Current action and preconditions to check: path_clear

Your task: For each precondition in the list above, predict whether it will hold at this action.

Consider the current scene as observed from the mobile robot's camera, and analyze the predicted future states of all dynamic agents (e.g., people, animals, vehicles, or any moving entities) within the NEXT SECOND.

IMPORTANT: Only answer "very likely" if you are absolutely certain—based on strong, clear evidence—that a dynamic agent will violate the precondition in the predicted future state. Do NOT answer "very likely" for unlikely, ambiguous, or low-probability risks.

Ask yourself for each precondition: Is there a high probability, with clear and convincing evidence, that the predicted future states of any dynamic agent will interfere with the predicted future state of the currently executing action within the NEXT SECOND, causing that precondition to fail?

Assess the risk level based on these predictions. Use "likely" or "very likely" if motions create a clear risk of interference.

Use "neutral" or "improbable" if agents are nearby but their predicted paths are clearly diverging or non-conflicting.

Failure Risk Categories: "very improbable", "improbable", "neutral", "likely", "very likely"

Answer Format: Output ONLY the probability_of_failure value from these categories: "very improbable", "improbable", "neutral", "likely", "very likely"

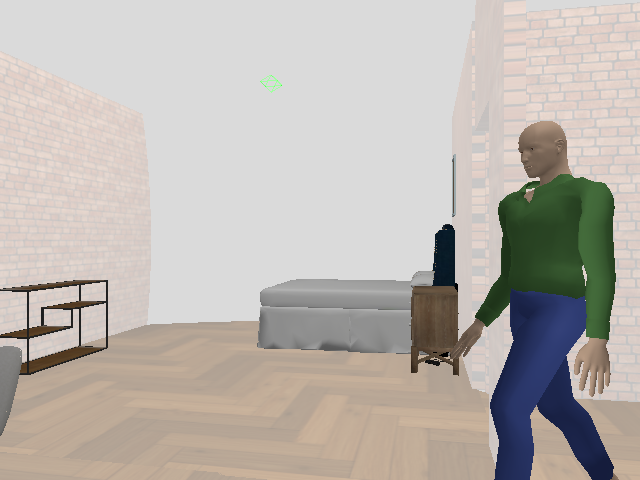

Answer: likely